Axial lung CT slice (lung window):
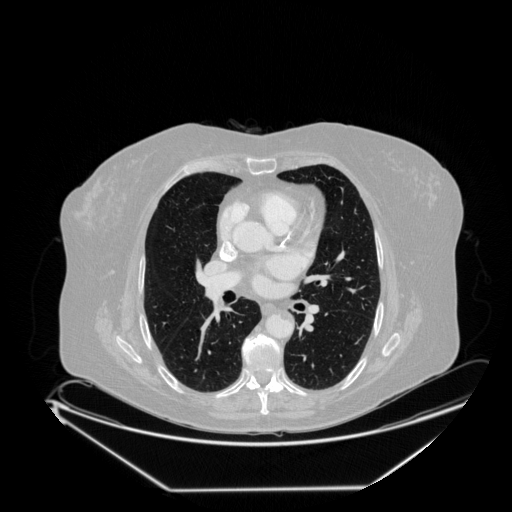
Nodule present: no